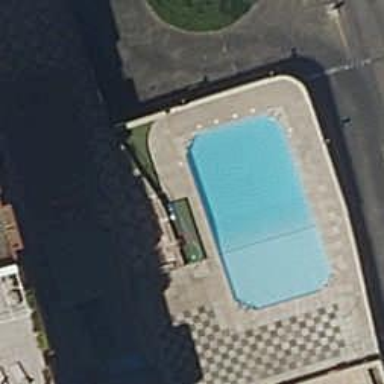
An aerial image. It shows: Swimming pool located in leisure land.